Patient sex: M
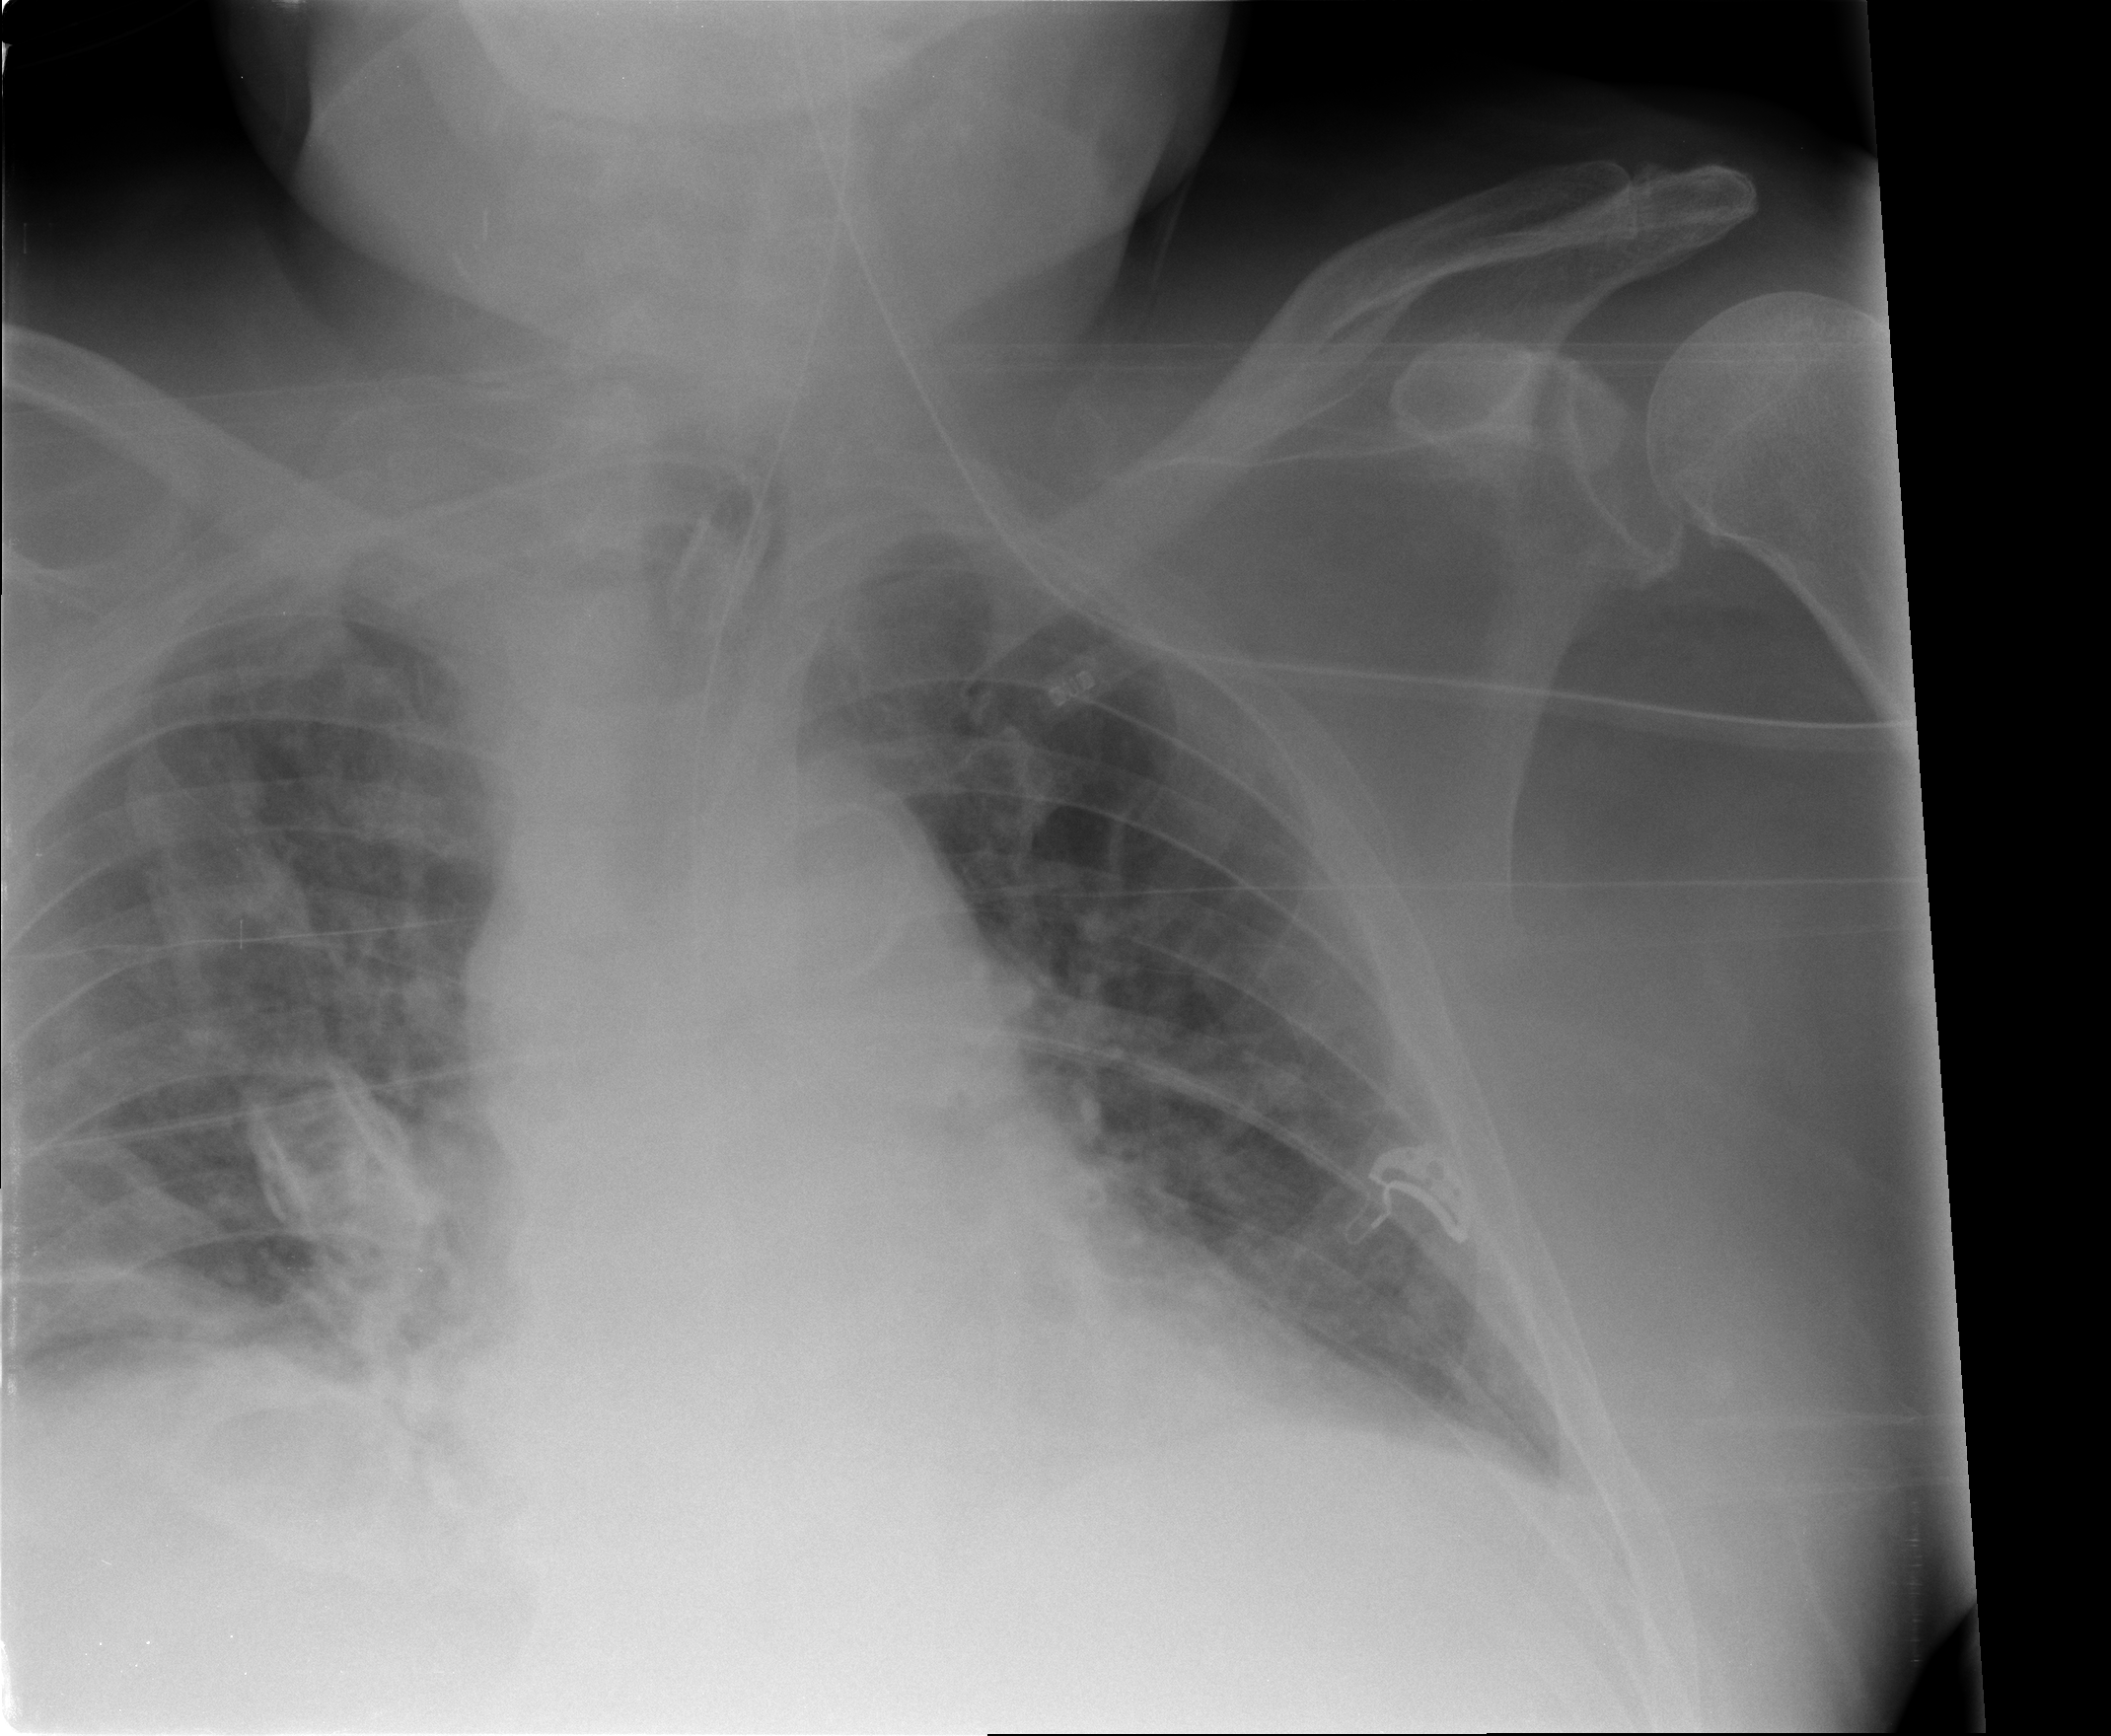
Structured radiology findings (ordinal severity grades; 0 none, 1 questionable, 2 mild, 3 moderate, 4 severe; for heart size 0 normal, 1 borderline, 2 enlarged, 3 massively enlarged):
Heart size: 2
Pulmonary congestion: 2
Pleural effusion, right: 1
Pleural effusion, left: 0
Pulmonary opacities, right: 2
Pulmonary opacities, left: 0
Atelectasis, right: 2
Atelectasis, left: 0